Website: crate-barrel
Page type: billing-address
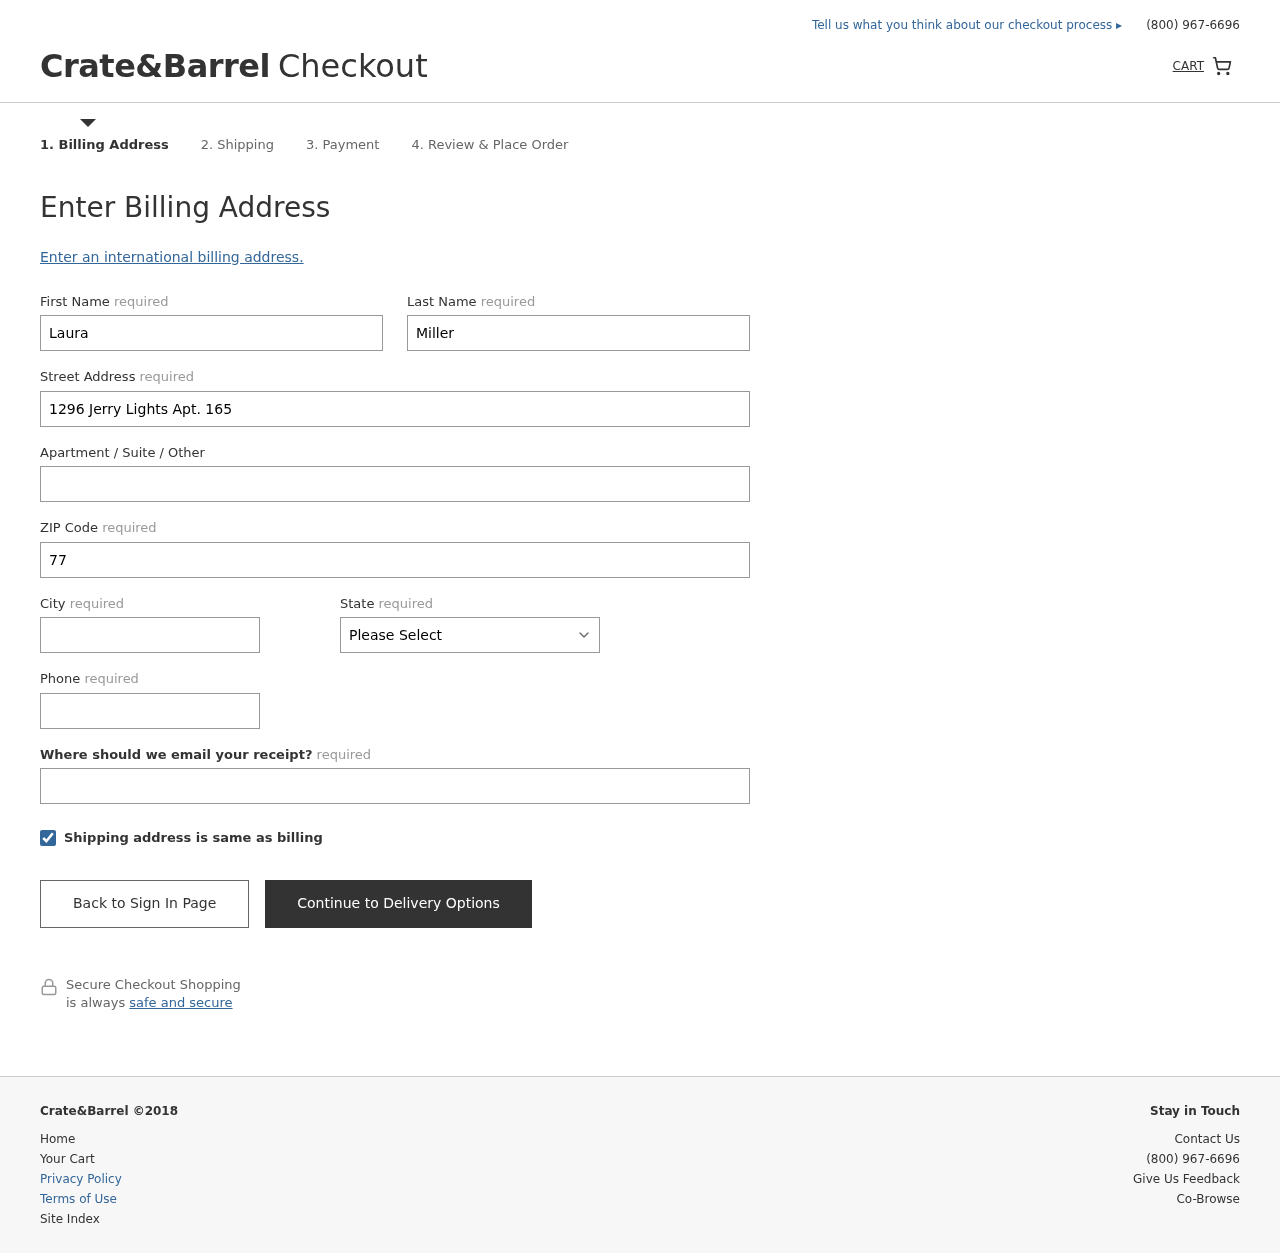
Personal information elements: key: PII_STATE
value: New Jersey
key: PII_FIRSTNAME
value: Laura
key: PII_LASTNAME
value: Miller
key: PII_STREET
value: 1296 Jerry Lights Apt. 165
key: PII_POSTCODE
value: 77976
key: PII_CITY
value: Lake Jessica
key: PII_PHONE
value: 7333456956
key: PII_EMAIL
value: laura.miller@yahoo.com